Brain MRI, t2w sequence, axial 2D slice.
Patient: age 55, sex F, weight 75 kg, height 1.7 m
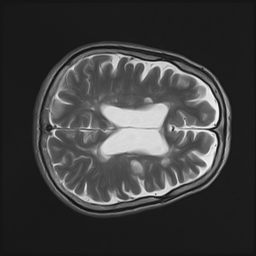